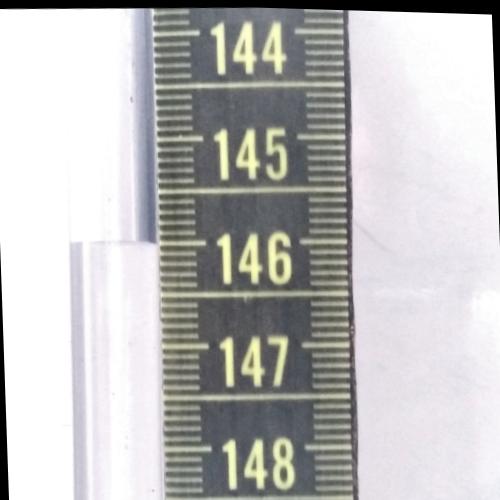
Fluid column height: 146.0 cm